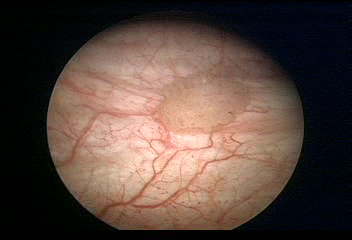
Modality: WLC
Class: Malignant
Subclass: LowGradePapillary
Lesion: L1
Stage: Ta
Morphology: Papillary
Bladder cancer association: Yes
Annotated structures: Tumor